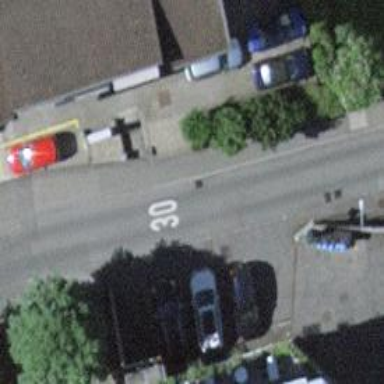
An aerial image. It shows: Kerb barrier.